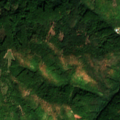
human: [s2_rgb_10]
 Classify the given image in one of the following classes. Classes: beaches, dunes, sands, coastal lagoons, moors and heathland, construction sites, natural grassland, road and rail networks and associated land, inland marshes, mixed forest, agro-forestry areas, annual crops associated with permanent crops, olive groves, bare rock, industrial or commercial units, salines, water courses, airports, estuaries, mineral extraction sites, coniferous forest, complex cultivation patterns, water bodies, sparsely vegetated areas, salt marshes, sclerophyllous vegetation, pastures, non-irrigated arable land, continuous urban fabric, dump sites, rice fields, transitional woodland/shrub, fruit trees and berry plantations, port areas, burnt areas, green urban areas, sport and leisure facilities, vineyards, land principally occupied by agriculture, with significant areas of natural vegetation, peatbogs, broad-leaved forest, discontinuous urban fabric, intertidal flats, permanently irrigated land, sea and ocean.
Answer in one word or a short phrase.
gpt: broad-leaved forest